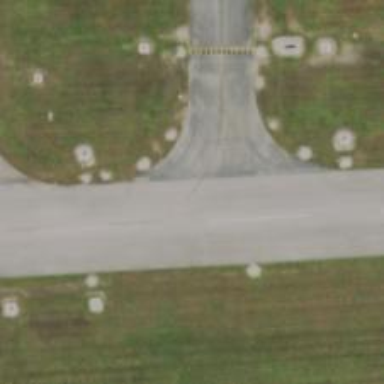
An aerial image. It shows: Image of taxiway at airport.